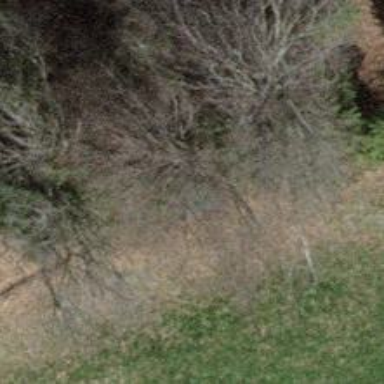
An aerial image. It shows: Hunting stand.